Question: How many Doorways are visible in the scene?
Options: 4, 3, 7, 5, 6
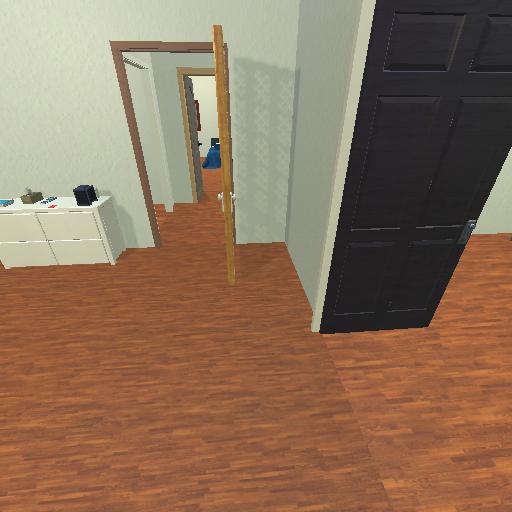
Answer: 4